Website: apple
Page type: account-selection
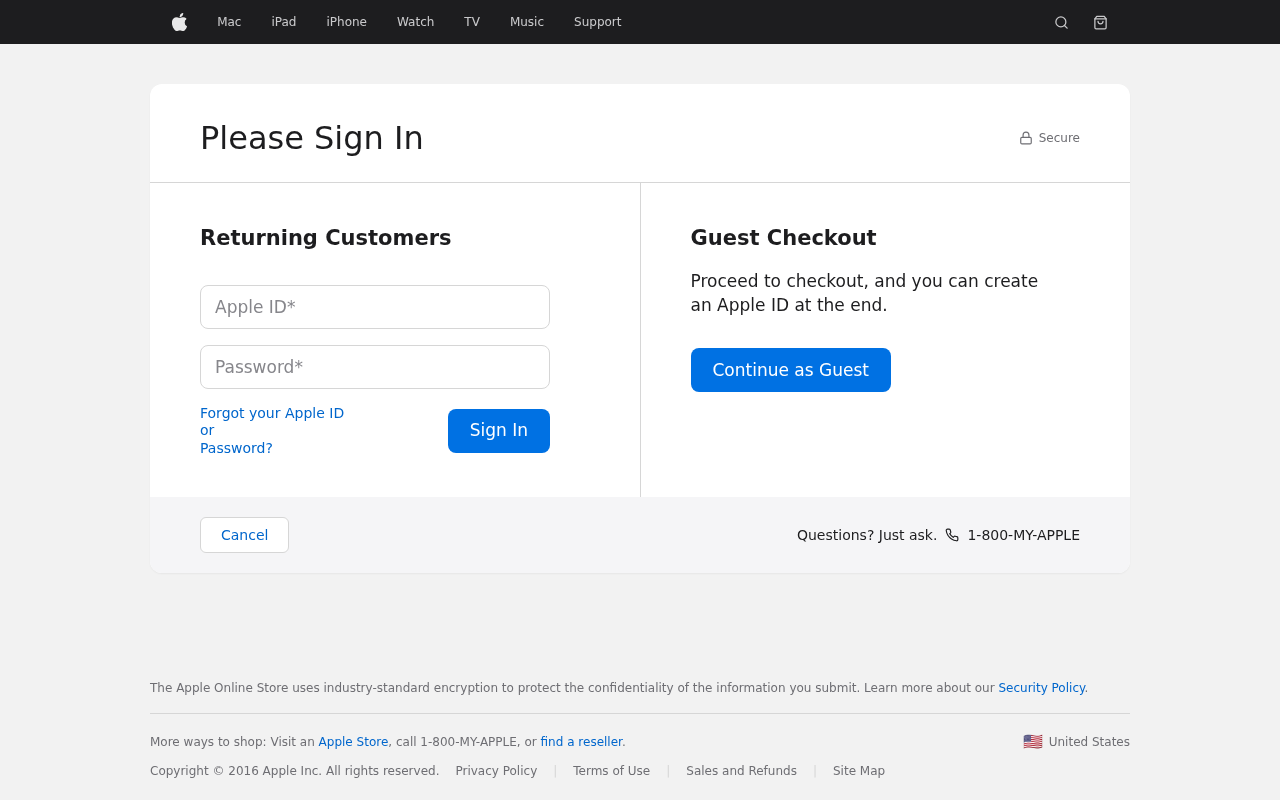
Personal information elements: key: PII_LOGIN_USERNAME
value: wendyfrazier67